Field crop: tomato
Growth stage: 1
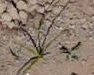
Species: cyperus